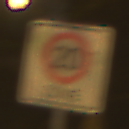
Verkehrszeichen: BeginnZone20
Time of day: Night
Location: Outdoor (Urban)
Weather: Clear
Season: NotSpecified
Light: Artificial